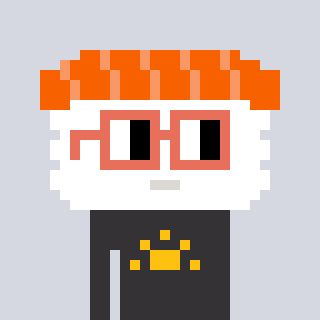
a pixel art character with square orange glasses, a nigiri-shaped head and a grayscale-colored body on a cool background